Interaction volume radius: 5 \u00c5
Interaction volume height: 15 \u00c5
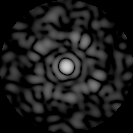
Disorder parameter: 0.8183